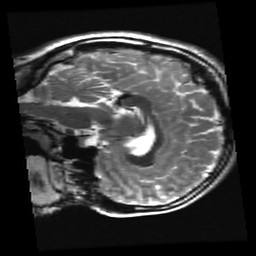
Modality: T2w
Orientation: sagittal
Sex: female
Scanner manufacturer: ge
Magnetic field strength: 3 T
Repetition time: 5 s
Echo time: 0.1011 s